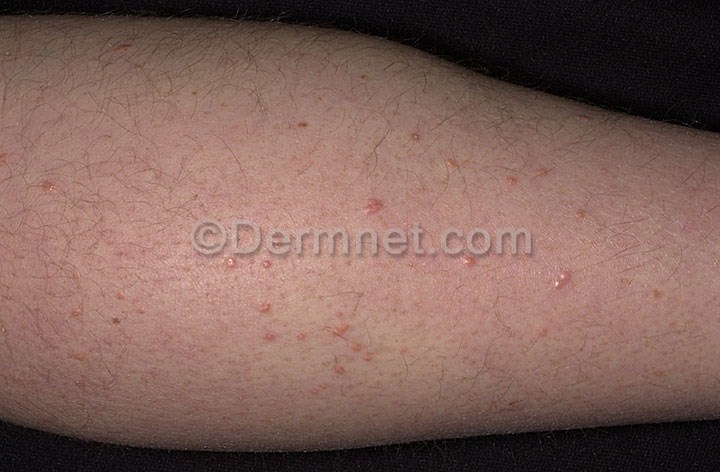
Disease: Systemic Disease